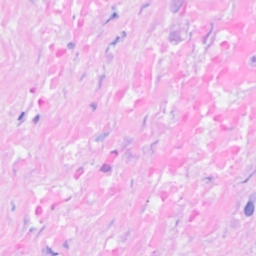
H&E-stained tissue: Breast